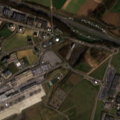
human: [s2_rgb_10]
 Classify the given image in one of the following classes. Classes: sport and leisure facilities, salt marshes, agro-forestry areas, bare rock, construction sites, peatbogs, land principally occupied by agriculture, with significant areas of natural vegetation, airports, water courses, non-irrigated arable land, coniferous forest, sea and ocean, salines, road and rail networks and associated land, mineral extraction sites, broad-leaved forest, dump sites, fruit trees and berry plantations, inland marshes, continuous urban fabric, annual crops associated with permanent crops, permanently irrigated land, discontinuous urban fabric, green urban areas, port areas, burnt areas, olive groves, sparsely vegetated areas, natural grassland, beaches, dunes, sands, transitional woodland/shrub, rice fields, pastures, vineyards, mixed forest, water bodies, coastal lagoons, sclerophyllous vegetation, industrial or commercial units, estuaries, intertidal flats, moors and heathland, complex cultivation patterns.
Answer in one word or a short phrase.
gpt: industrial or commercial units, road and rail networks and associated land, airports, non-irrigated arable land, land principally occupied by agriculture, with significant areas of natural vegetation